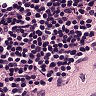
Metastatic tissue present: no